Question: When I try to back out of my Navigation stack using either the back button or swiping back from the left side of the screen, the navigation bar changes but does not dismiss the ViewController (or, in the case of swiping, the navbar animation is not interruptible). Please see the gif below.

I'm implementing my NavigationController with storyboard. It's just a UIViewController embedded into a UINavigationController. I've tried detaching the UIViewController and reattaching it to a different NavControl, manually embedding it, removing the TabBar controller that was also embedded originally. All of these have led to the same result.
Edit: Also relevant is how I'm pushing these ViewControllers to the nav stack. To present these VCs, I'm just using 'navigationController?.pushViewController(vc, animated: true)'.
'present(_: UIViewController,animated: Bool)' gives a modal presentation which is not what I'm looking for.
Any ideas as to what would be causing this odd behavior?
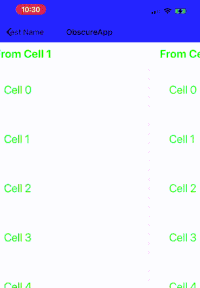
Answer: I had the following in my rootViewController's viewDidLoad from some earlier experimentation that wasn't being used:
'''
// Setting as delegate might not be necessary right now,
// could become useful in the future?
navigationController?.navigationBar.delegate = self
'''
Evidently it did not become useful in the future. Seems like doing this causes the delegate to become responsible for some of the work navBar usually does for free? Removing it immediately fixed the issue.